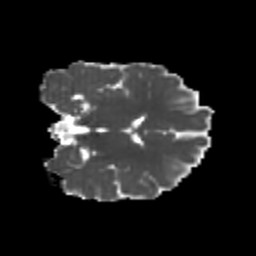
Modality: MD
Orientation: coronal
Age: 19
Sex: female
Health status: healthy
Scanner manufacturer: philips
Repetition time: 7.389 s
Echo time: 0.08599 s